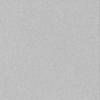
Label: dusty